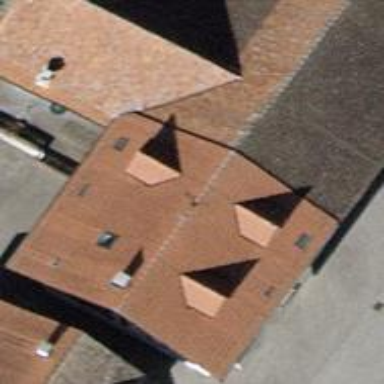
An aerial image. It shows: Semidetached house with gabled roof.